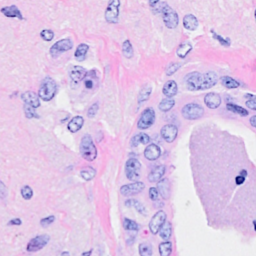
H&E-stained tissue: Breast